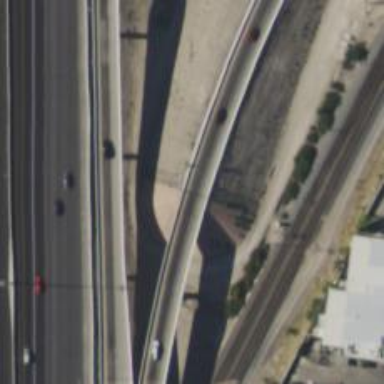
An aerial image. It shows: Bridge on motorway link.